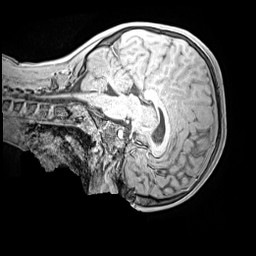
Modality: MP2RAGE
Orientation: sagittal
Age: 10
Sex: male
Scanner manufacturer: siemens
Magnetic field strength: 3 T
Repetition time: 4 s
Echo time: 0.00299 s